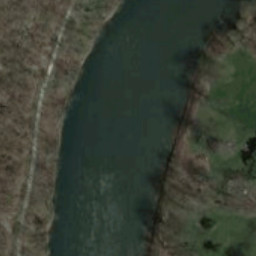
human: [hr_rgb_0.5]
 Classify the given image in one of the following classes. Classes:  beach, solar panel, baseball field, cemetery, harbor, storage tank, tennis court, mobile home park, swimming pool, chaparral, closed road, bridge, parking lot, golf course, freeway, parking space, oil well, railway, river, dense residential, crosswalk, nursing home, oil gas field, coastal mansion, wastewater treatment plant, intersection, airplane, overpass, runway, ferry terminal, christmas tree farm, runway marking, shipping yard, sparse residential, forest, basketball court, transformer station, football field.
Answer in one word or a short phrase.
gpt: river